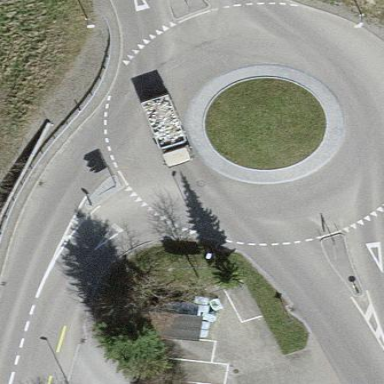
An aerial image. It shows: Secondary road around roundabout.